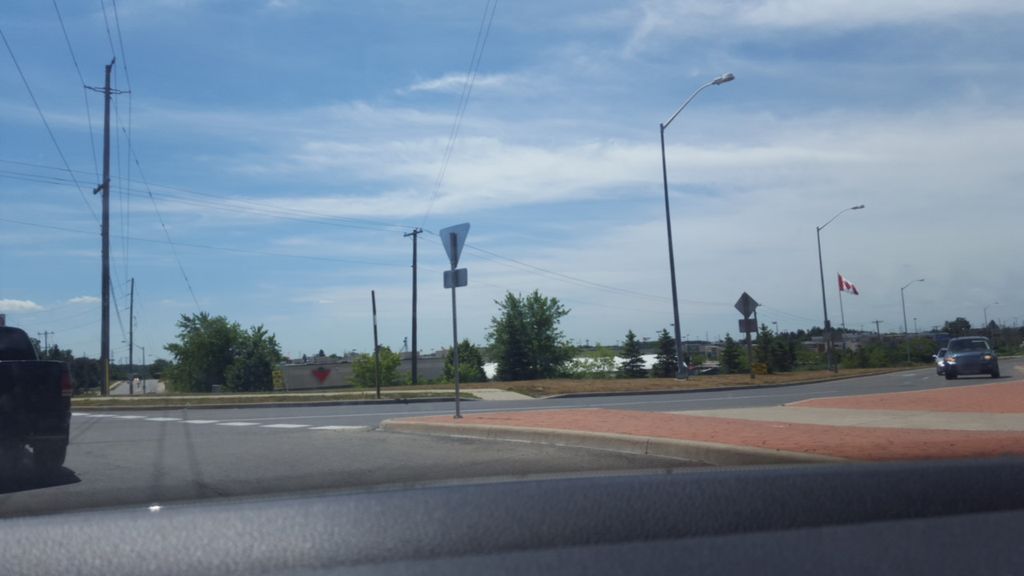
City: hamilton